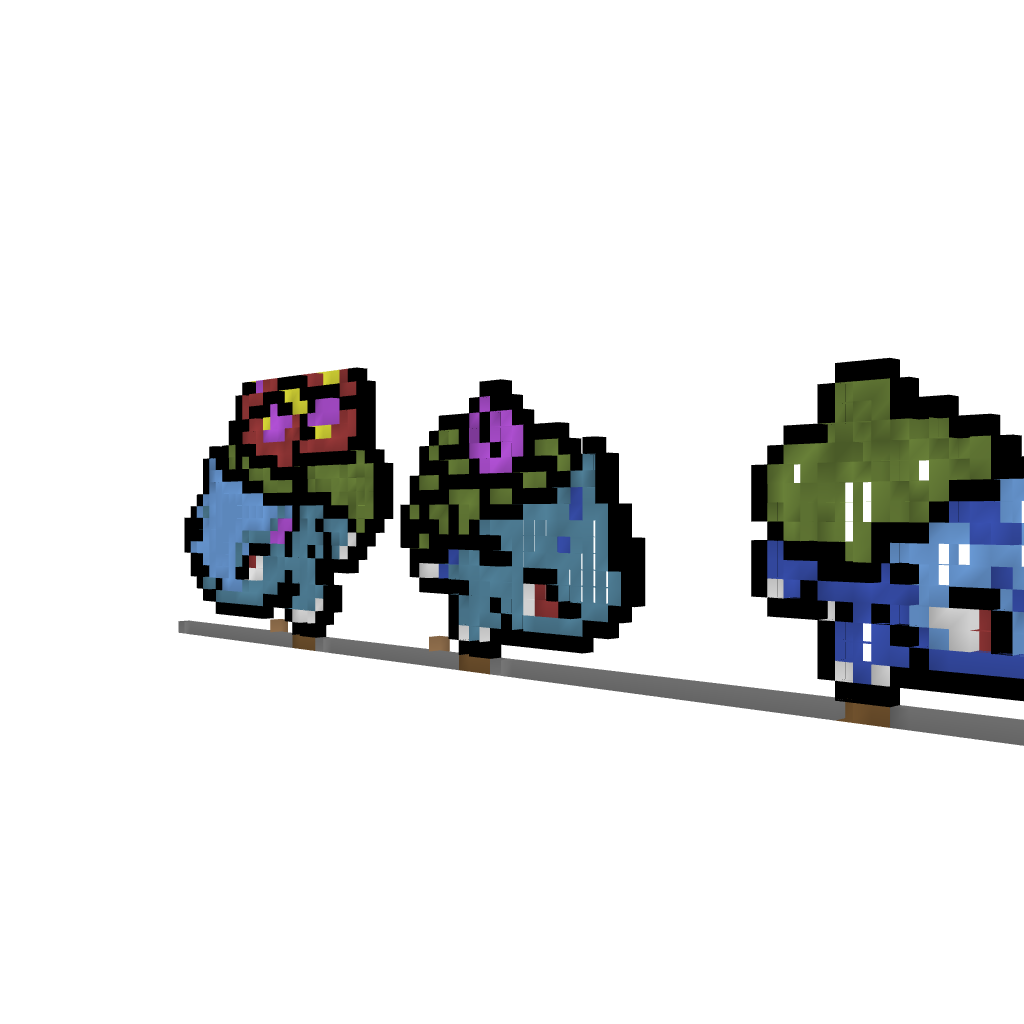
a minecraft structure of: Bulbasaur Ivysaur and Venusaur Pixel Art bad low quality